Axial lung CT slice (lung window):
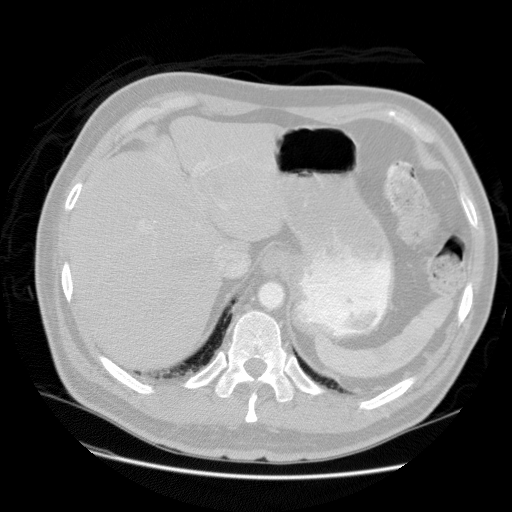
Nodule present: no